Interaction volume radius: 10 \u00c5
Interaction volume height: 10 \u00c5
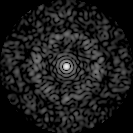
Disorder parameter: 0.8616